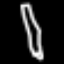
Label: pencil